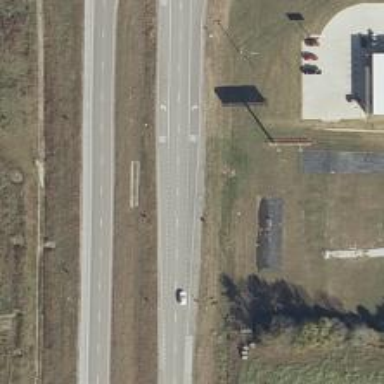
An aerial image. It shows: Asphalt trunk highway route.